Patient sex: F
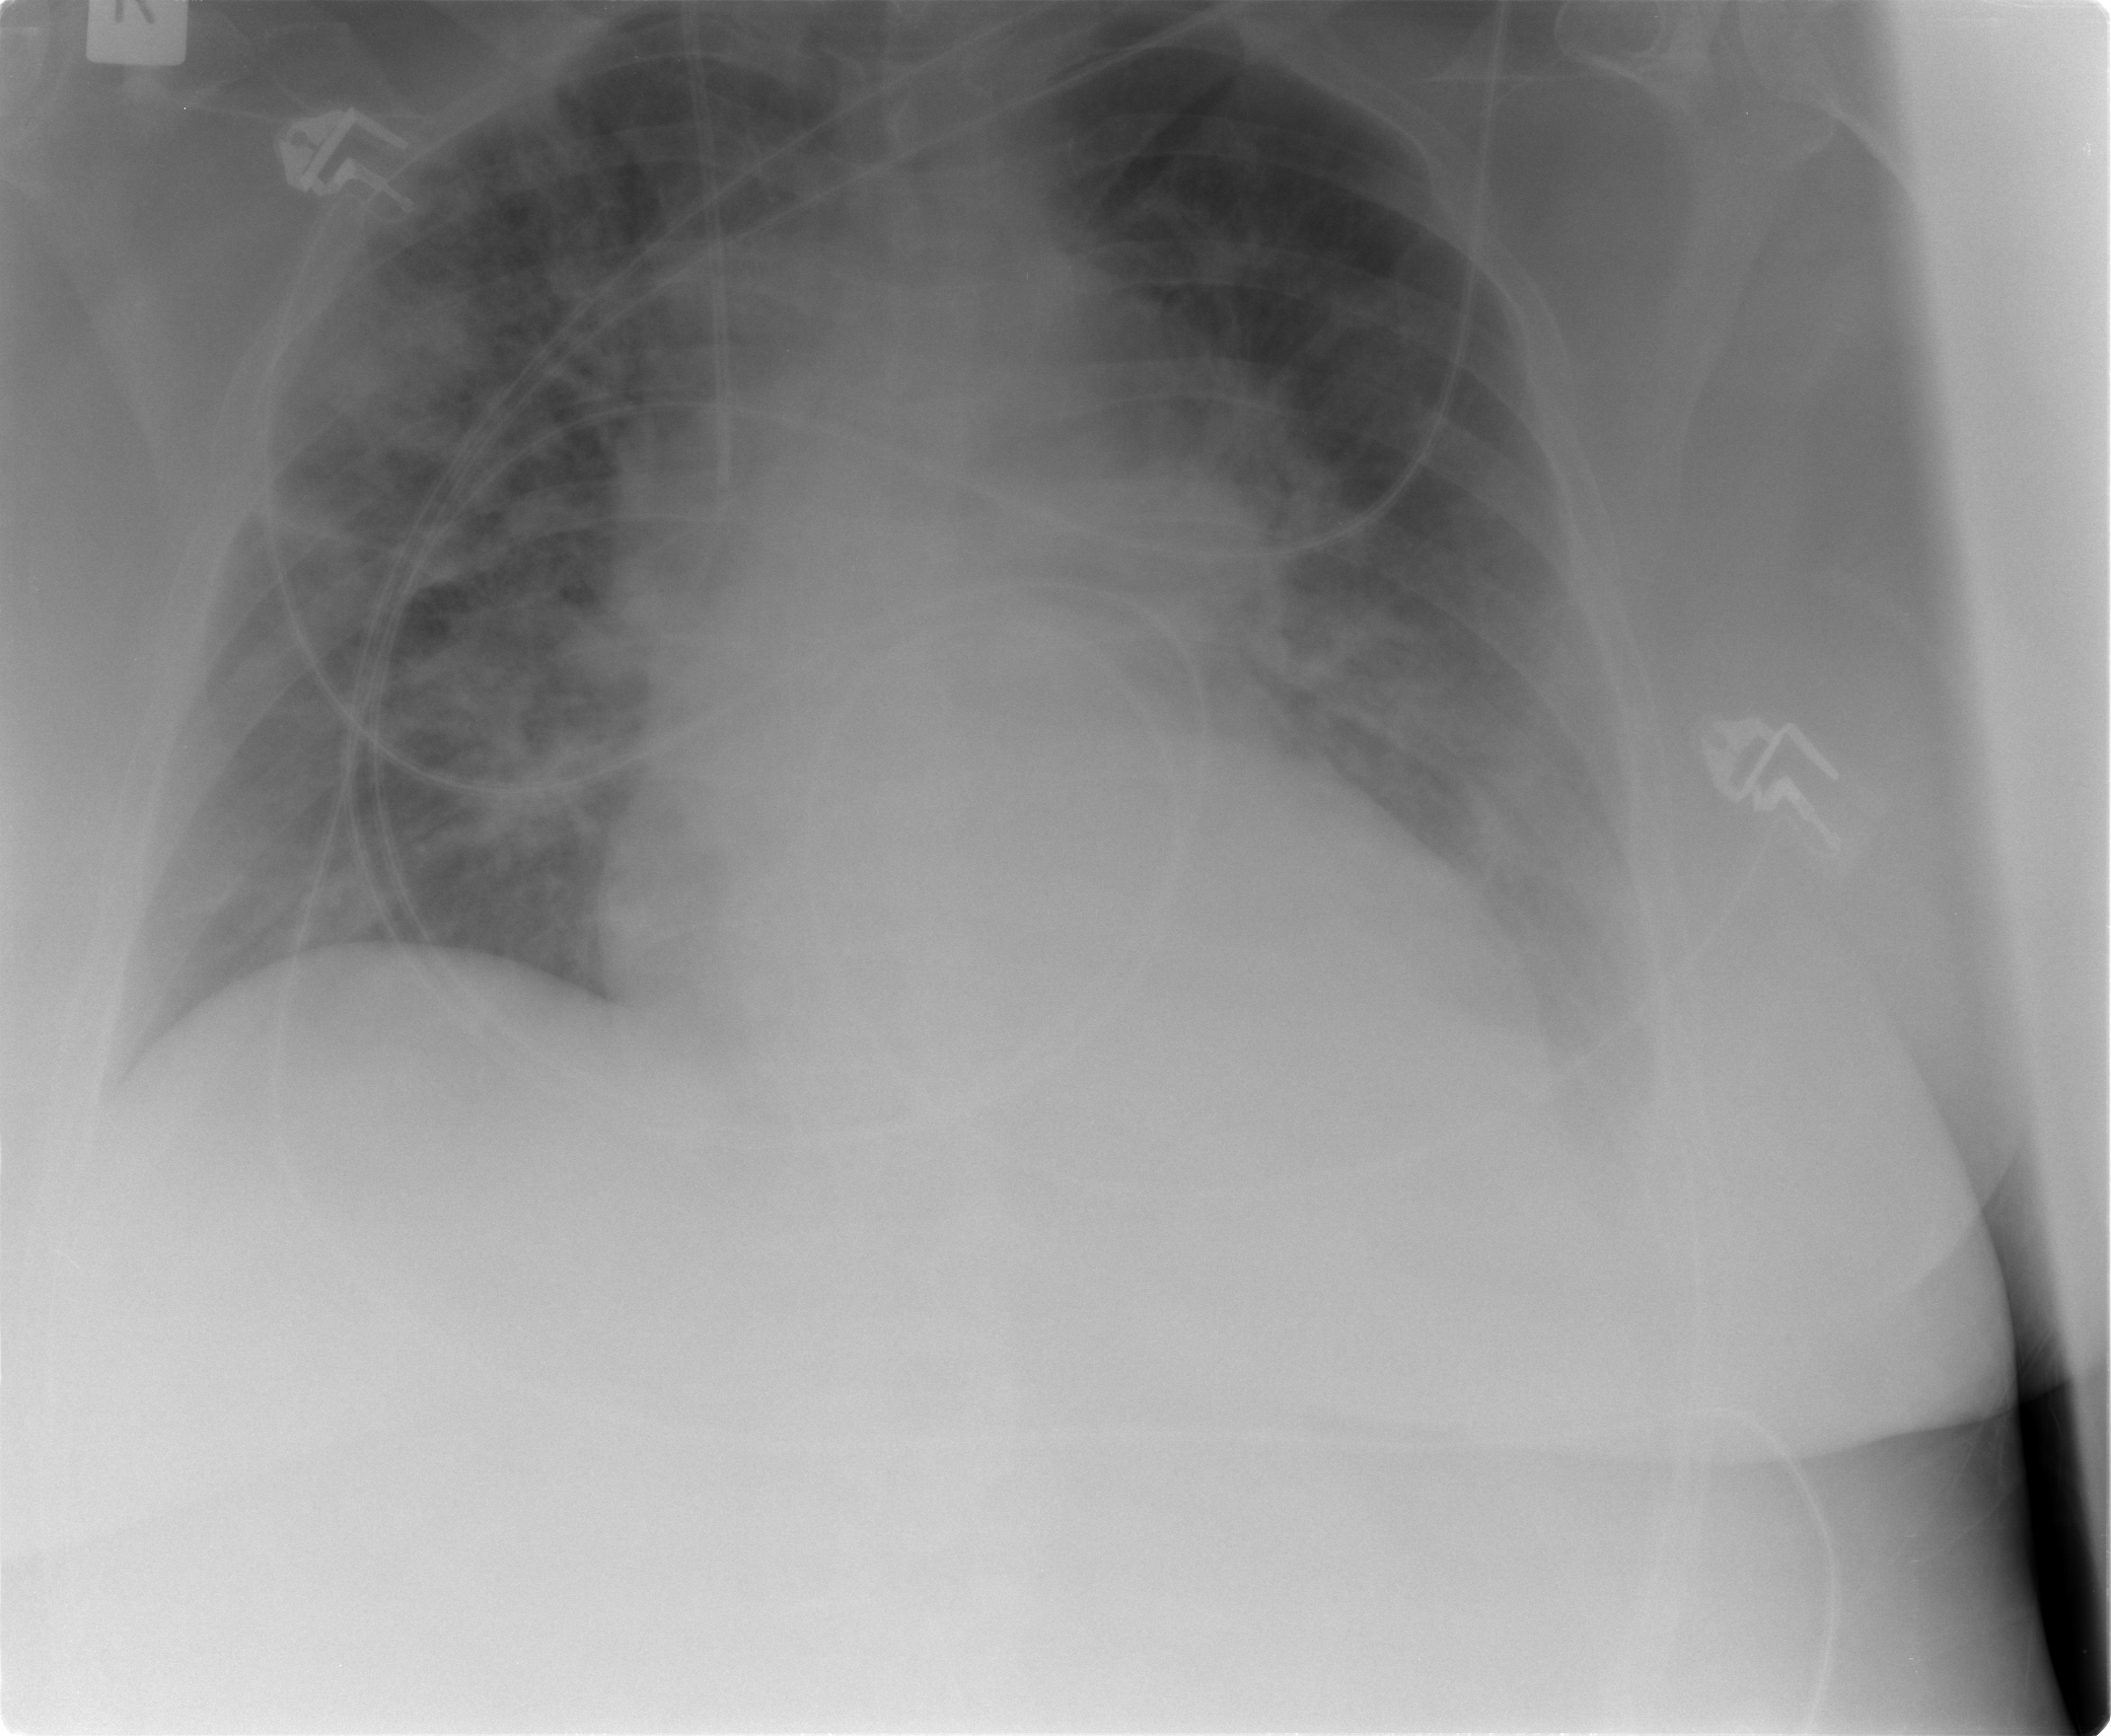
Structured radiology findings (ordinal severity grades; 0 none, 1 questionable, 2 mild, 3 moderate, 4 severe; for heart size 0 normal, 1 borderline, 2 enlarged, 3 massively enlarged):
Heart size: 2
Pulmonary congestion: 3
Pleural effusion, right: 1
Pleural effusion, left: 3
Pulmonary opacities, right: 3
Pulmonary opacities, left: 2
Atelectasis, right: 2
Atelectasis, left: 2